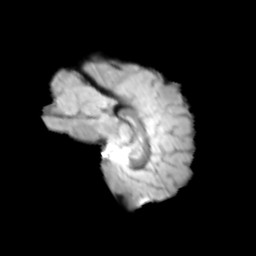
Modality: T2w
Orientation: sagittal
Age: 10
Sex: female
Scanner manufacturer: siemens
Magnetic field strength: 3 T
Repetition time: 3.8 s
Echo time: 0.07 s